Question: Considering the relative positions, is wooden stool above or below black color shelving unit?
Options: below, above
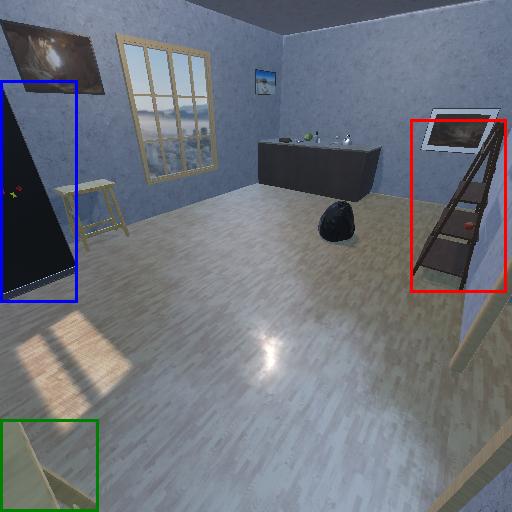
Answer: below